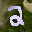
Label: 2